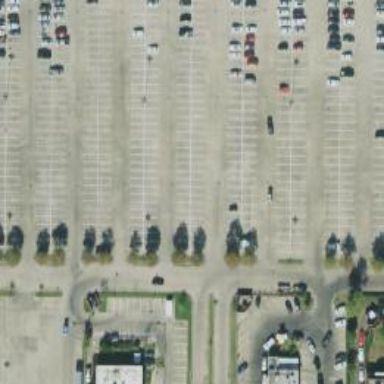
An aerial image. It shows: Parking space.